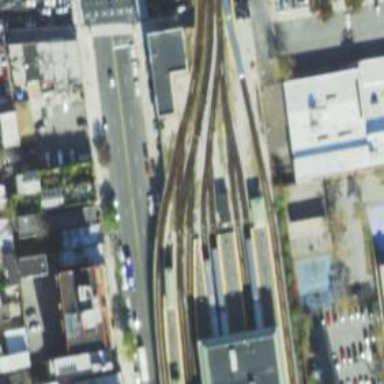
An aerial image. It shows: Bridge with electrified rail.